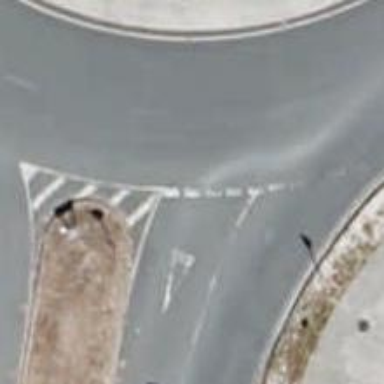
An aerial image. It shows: Road with "give way" sign.